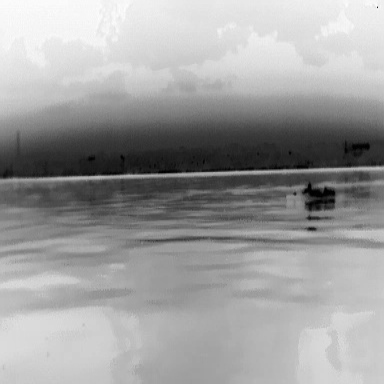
There is a warship in the infrared image.